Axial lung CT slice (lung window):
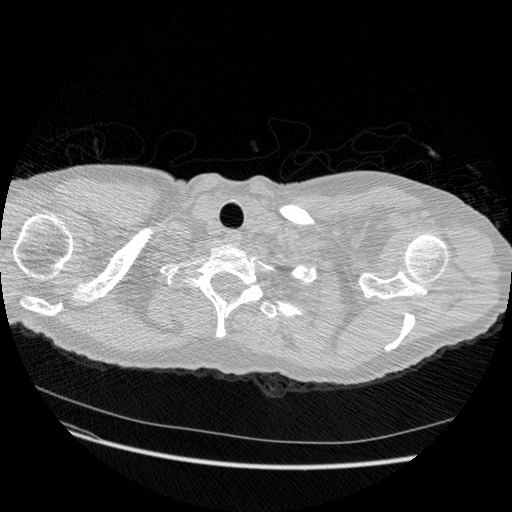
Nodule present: no